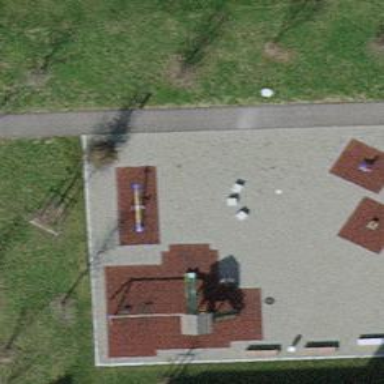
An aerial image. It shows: Seesaw in the playground.